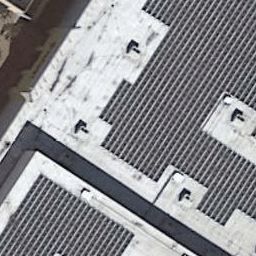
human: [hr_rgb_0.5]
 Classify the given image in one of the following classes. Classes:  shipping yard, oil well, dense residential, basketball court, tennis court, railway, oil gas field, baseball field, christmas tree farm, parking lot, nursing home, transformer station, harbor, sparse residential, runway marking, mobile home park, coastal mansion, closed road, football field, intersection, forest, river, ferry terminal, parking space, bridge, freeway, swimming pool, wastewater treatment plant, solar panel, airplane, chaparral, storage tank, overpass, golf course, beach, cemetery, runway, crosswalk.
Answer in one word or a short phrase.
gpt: solar panel